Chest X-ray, PA view. Patient: 42 years old, sex F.
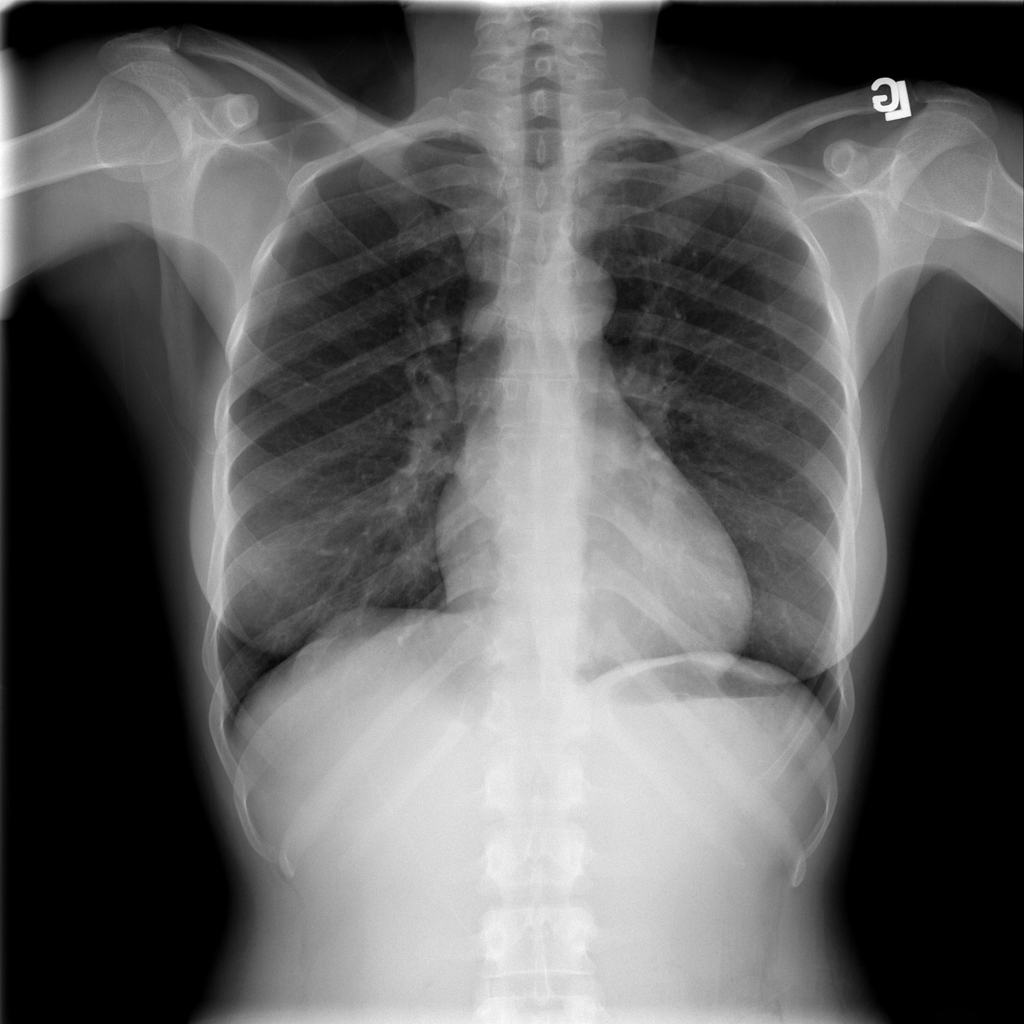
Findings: No Finding